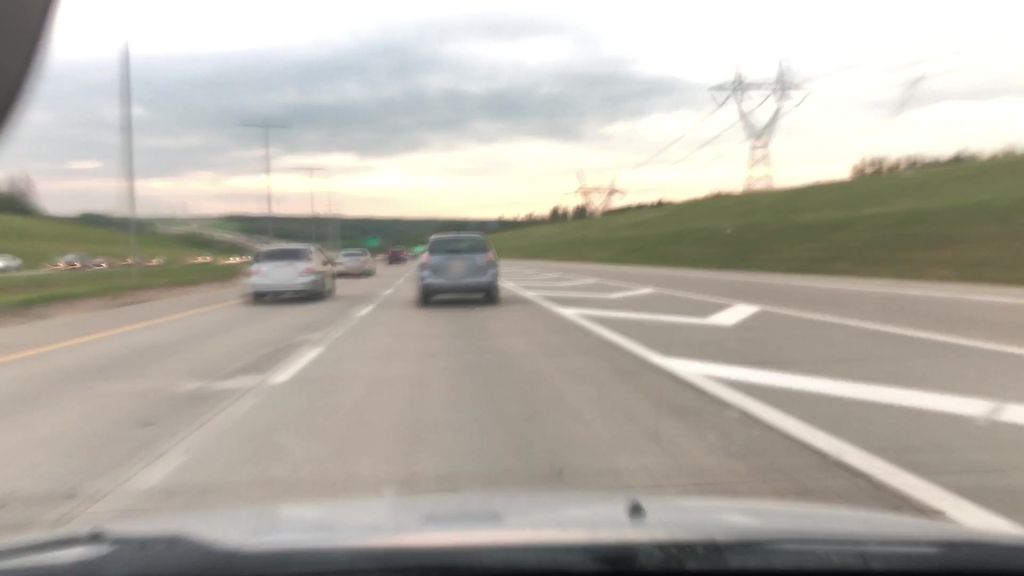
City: edmonton